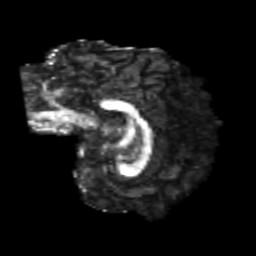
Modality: FA
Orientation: sagittal
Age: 20
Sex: male
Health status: healthy
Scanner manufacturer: philips
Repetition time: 7.386 s
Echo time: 0.08599 s